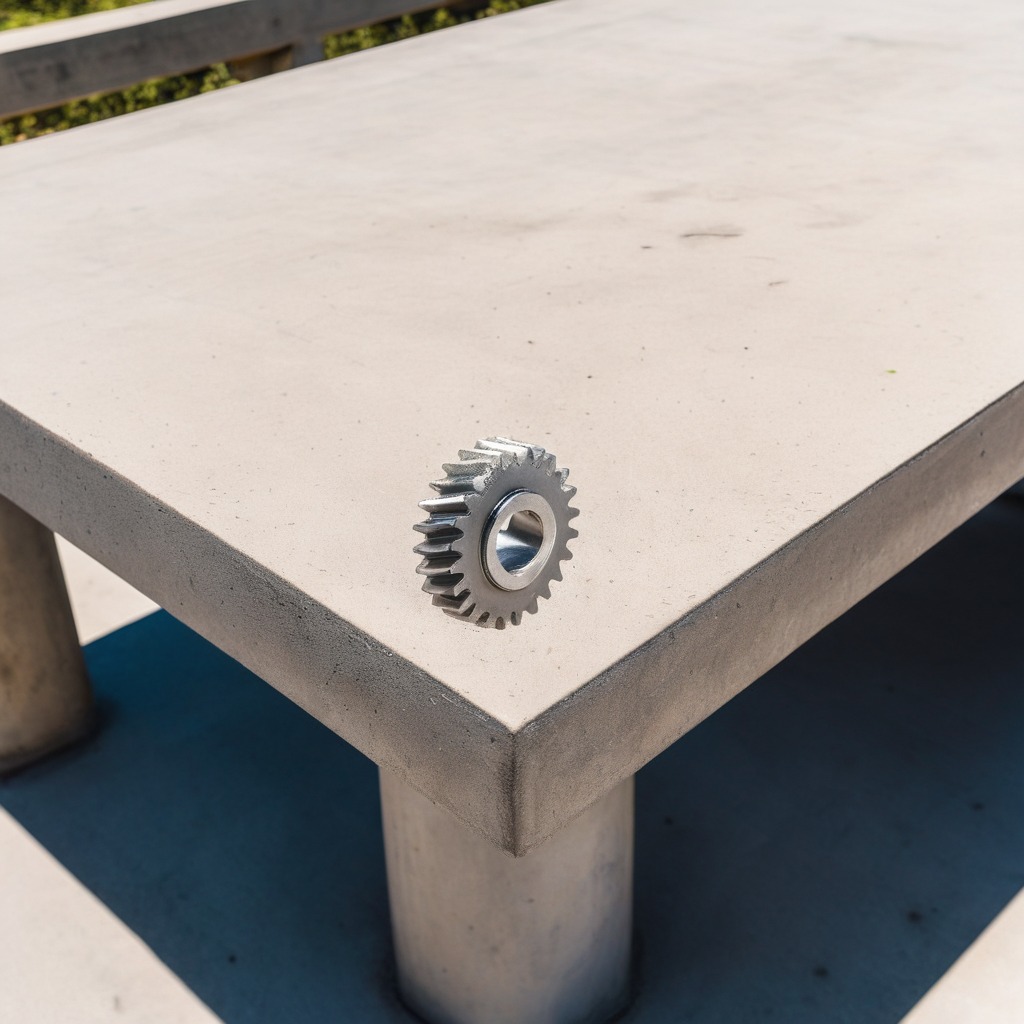
A steel gear with teeth is lying on an isolated clean organized concrete workbench in an outdoor bricklaying area afternoon light very sunny completely empty